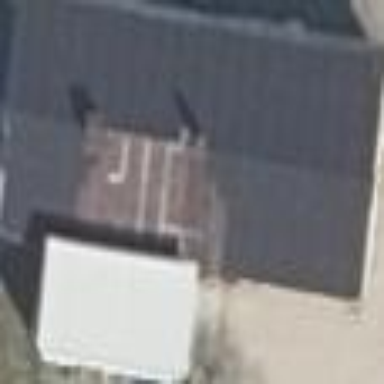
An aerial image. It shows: Flat-roofed building with grey roof.